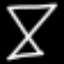
Label: hourglass